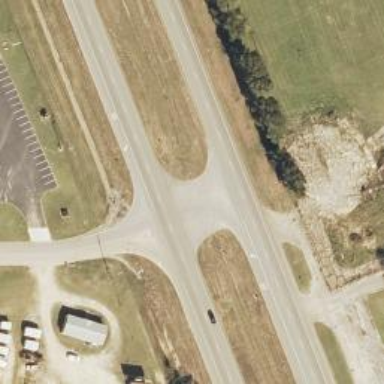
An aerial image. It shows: Trunk expressway with asphalt surface. It is dual carriageway.